Question: I am trying to make a density plot with constraint axis in gnuplot, but I have a lot of empty space outside my plot
'''
reset
set term postscript enhanced eps color
set output "verif_thetaK_60deg.eps"
set pm3d map
set size ratio -1
set xtics 0.5
set autoscale xfixmax
rayon=0.35
set object 1 circle at 0,5./2 size rayon front fs empty border lw 3.0
set object 2 circle at sqrt(3),5./2 size rayon front fs empty border lw 3.0
set object 3 circle at sqrt(3),0.5 size rayon front fs empty border lw 3.0
set object 4 circle at 0.5*sqrt(3),1 size rayon front fs empty border lw 3.0
set object 5 circle at 0.5*sqrt(3),2 size rayon front fs empty border lw 3.0
set object 6 circle at 0,0.5 size rayon front fs empty border lw 3.0
splot "verif_thetaK_60deg.dat" u 1:2:3 notitle
'''
I have tried using 'multiplot' with 'set origin', it is working for the empty space but now the circles are rotated. I do not understand.
Someone to help me?
Here are the first lines of my sample data
'''
0. 0. 1.4897029029511362
0. 0.02857142857142857 1.5198145790443847
0. 0.05714285714285714 1.6051617239962799
0. 0.08571428571428572 1.7477181570182962
0. 0.11428571428571428 1.9508130394308165
0. 0.14285714285714285 2.219107847798675
0. 0.17142857142857143 2.5584267524091646
0. 0.2 2.9078002844476583
0. 0.22857142857142856 3.261016162180486
0. 0.2571428571428571 3.61098658139621
0. 0.2857142857142857 3.9502081600876053
0. 0.3142857142857143 4.271128101449691
'''
I have let a blank line each time the first column change.
At the moment my image looks like this:

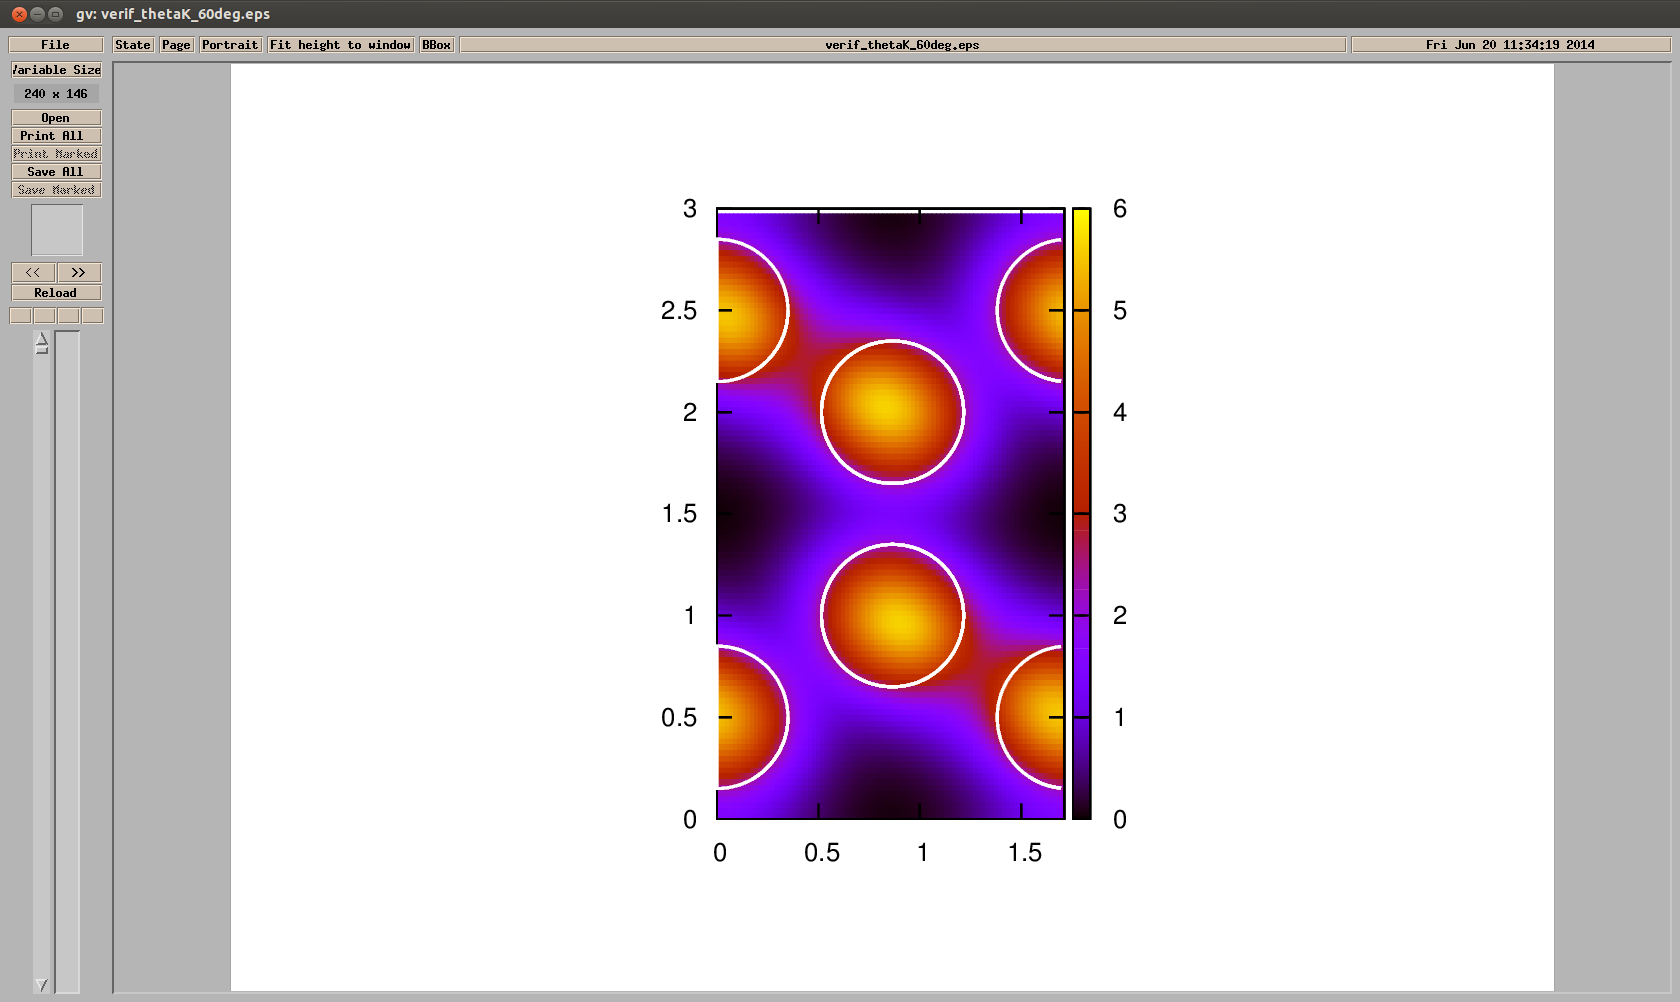
Answer: To get the margins and the size correct requires some fiddling:
First you must set a canvas size which better fits the shape of your plot e.g. 'set terminal postscript eps size 2in,4in'.
Then you must adjust the 'lmargin' and/or the 'bmargin' manually. That requires some iterations to get it right.
As good notice: The upcoming version 5.0 has an option 'set view map scale ...' which greatly simplifies this.
Alternatively you can also use a tool like 'epstool' to correct the bounding box:
'''
epstool --bbox --copy --output cropped.eps original.eps
'''
For a similar question, see <URL>.